Question: In various operational and manually-run Python scripts, I produce thousands of plots of California every day using matplotlib's Basemap:
'''
mp = Basemap(width=<PHONE>,height=<PHONE>,projection='lcc',lat_1=30.,lat_2=60, lat_0=37,lon_0=-120.5,resolution='c',rsphere=<PHONE>.00)
# fill data: lats, lons, grid
cs = orb.pcolor(lons,lats,grid,cmap=cm.jet,norm=colors.LogNorm(),latlon=True)
mp.drawcounties()
'''
However, I lose dozens of hours of computing time every single day to loading these large basemaps that cover the entire world. All I need is the counties in California, but I end up loading all the counties in the world into memory. I love how flexible this library is, but it is officially too slow.
- - 'Basemap'-

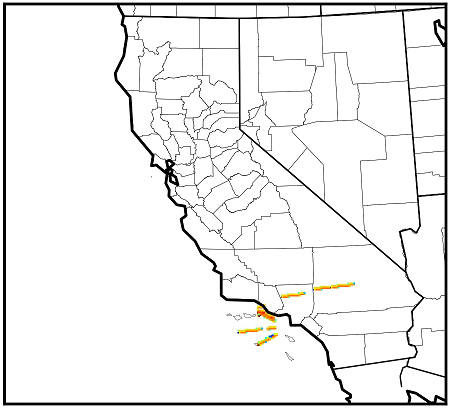
Answer: > How could I produce these maps faster?
You are already using the lowest resolution ("c"). You can change the "area_thresh" argument, but I don't think that'll help much. You'll probably have to work on the way you're plotting the data itself.
> Could I somehow create a cropped version of the matplotlib Basemap, with only California?
You can download a custom map of California and plot only that. Basemap comes with basic world maps, but you can use maps from other sources. It should be easy to get one googling "california shapefile". Use the "readshapefile" method in <URL> to load it.
<URL>.
> Is there a faster, non-matplotlib way to create geo-referenced plots?
I've heard good things about <URL>, but I haven't tried it myself.